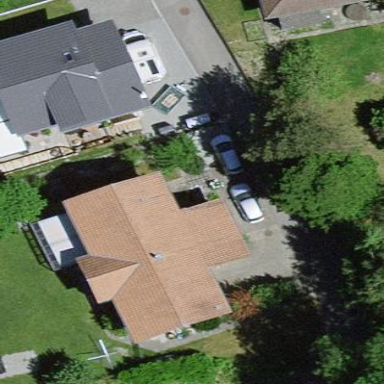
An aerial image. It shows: Residential building.